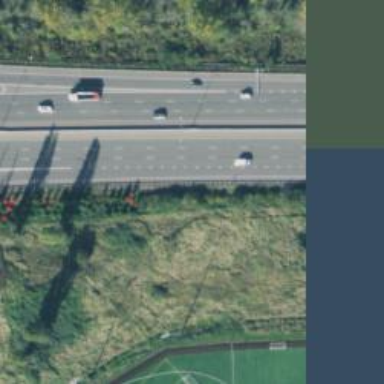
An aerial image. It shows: View of motorway.